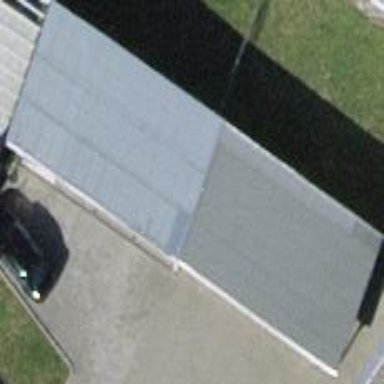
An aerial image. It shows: Garage.